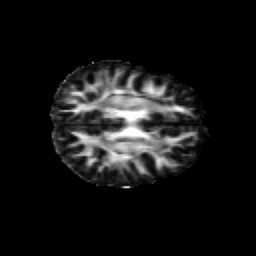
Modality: FA
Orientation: axial
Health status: healthy
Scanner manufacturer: siemens
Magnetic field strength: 3 T
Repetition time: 10 s
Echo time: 0.092 s